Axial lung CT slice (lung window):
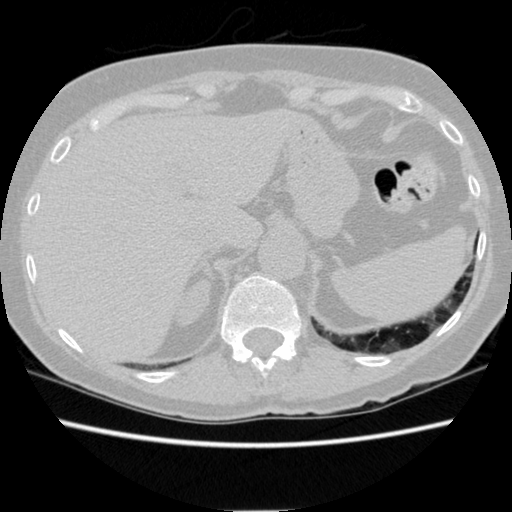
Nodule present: no